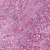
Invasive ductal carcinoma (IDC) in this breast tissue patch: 1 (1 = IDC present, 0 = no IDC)